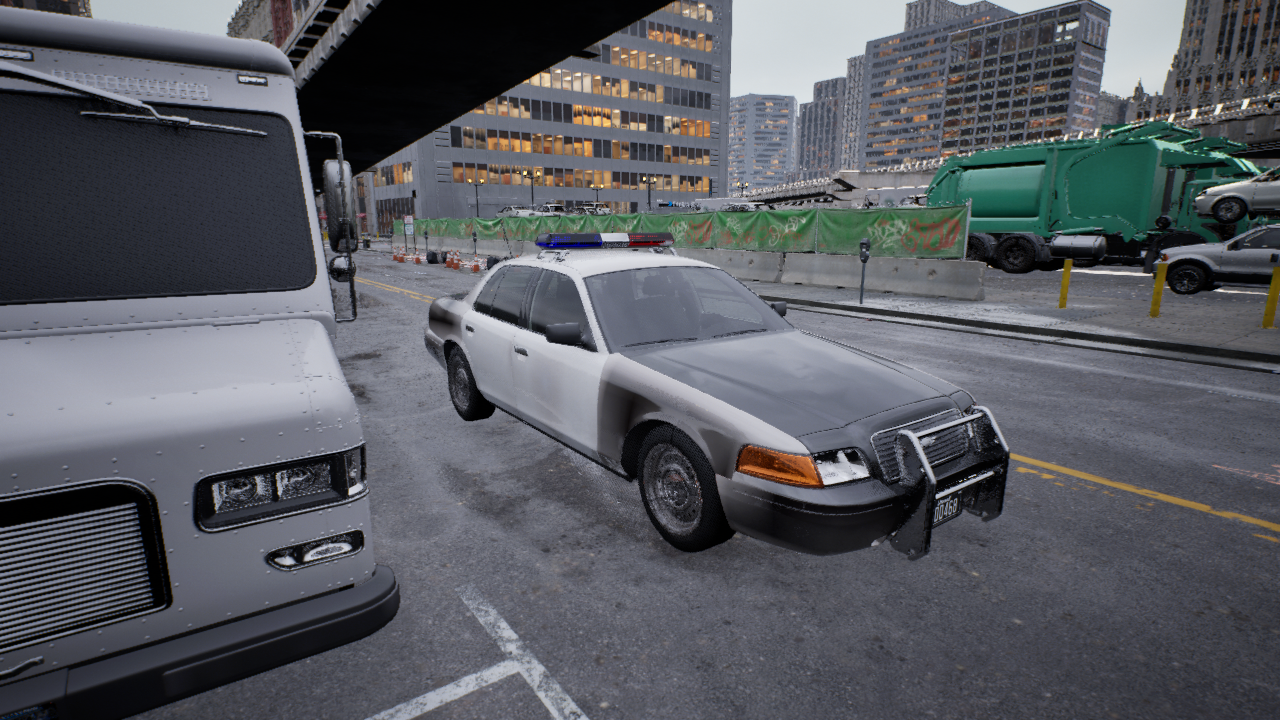
Venue: downtown
Lighting: clear day
Vehicle rig: sedan